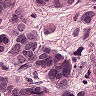
Metastatic tissue present: yes